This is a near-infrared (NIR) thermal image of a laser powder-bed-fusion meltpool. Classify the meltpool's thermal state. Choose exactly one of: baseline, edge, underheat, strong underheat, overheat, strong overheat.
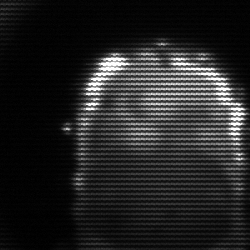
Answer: baseline